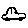
Label: car